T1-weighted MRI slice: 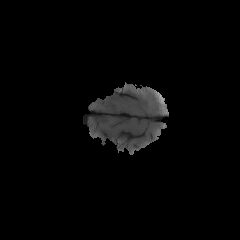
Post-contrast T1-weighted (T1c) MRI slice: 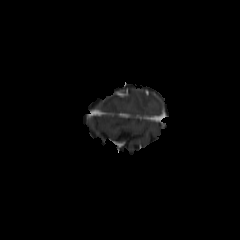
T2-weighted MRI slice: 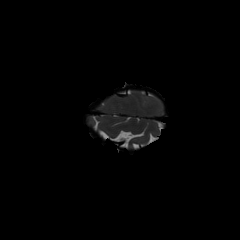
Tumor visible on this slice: no